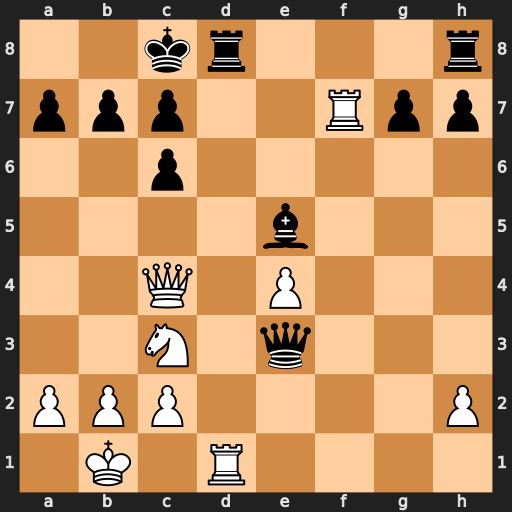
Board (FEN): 2kr3r/ppp2Rpp/2p5/4b3/2Q1P3/2N1q3/PPP4P/1K1R4
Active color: w
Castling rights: -
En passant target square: -
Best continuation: Qe6+ Kb8 Qxe5